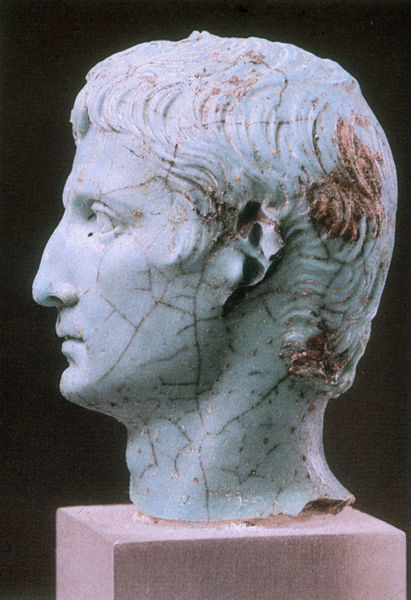
Titel: Porträtköpfchen des Augustus
Institution: Köln, Römisch-Germanisches Museum
Schlagwörter: kopf, mann, marmor, nase, ohr, profil, sockel, auge, risse, büste, kupfer